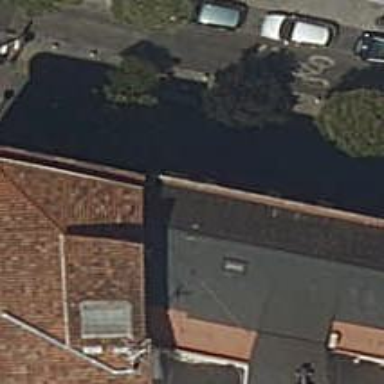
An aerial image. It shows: Cream-colored building with brown roof.